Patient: sex M, age 63
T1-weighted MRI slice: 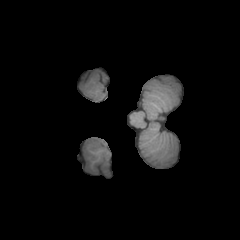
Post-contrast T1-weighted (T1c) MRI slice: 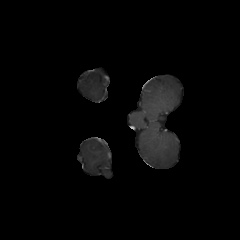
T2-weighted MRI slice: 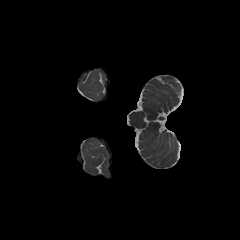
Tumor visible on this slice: no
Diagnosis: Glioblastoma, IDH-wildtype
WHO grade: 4